Question: I have a button and two text fields on the login screen of an app I'm writing.

When I use the "Go" button on my popup keyboard (or hit enter - it's in the simulator) I have a reference to the UITextField and use it to authenticate my users. It hits this method:
'''
- (IBAction)getPassword:(UITextField *)sender {
[self setPassField:sender];
'''
}
When I use the "Login" button, I am not getting a reference to the password text field and authentication fails every time (empty string is not the password).
Is there a way to get a handle on my fields from my view controller so I do not have to rely on field-driven events to get field references?
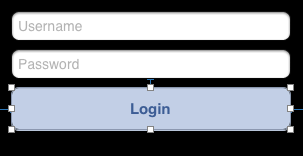
Answer: You need to create two outlets in your view controller: one for the username text field and one for the password text field. You need to connect the outlets to the fields in your storyboard.
Read <URL> for Apple's step-by-step instructions on creating and connecting outlets.